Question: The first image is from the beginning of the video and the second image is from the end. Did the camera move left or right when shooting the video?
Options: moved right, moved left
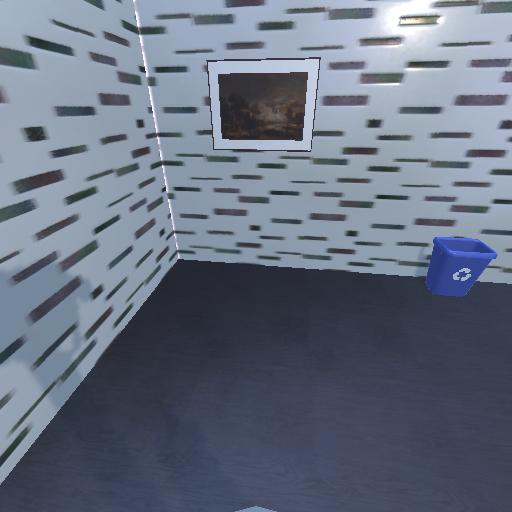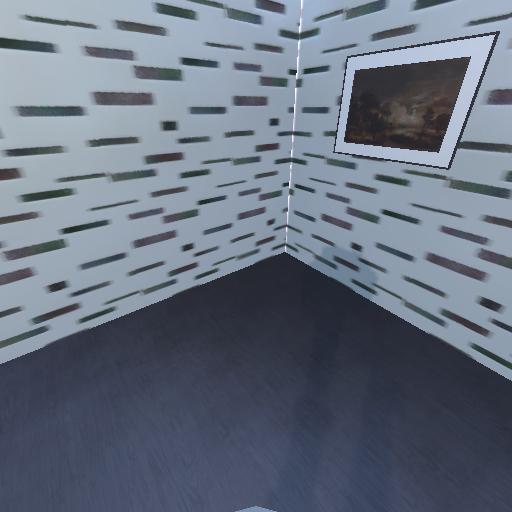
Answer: moved right